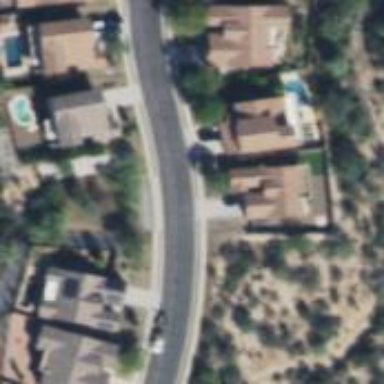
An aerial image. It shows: Residential road with separate sidewalk.